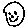
Label: smiley face